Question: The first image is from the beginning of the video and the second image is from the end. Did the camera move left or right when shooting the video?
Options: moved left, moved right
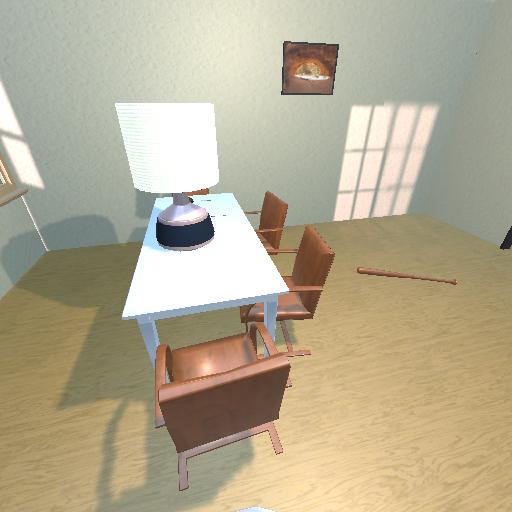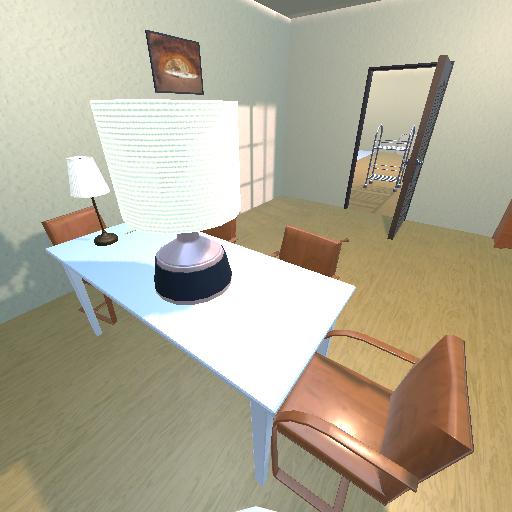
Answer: moved left